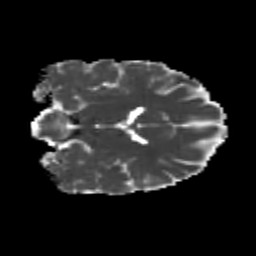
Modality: MD
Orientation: coronal
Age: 19
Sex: female
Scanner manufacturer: siemens
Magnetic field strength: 3 T
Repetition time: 3.5 s
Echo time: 0.104 s